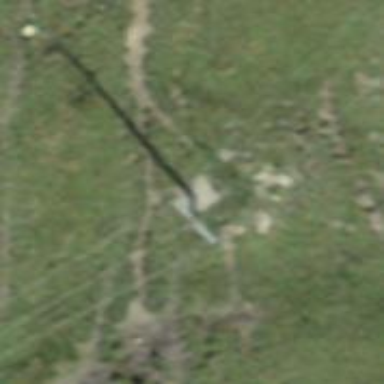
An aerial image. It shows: Power pole.